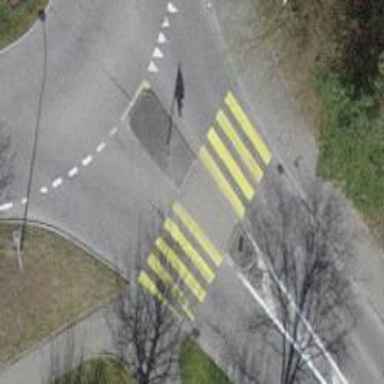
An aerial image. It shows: Marked road crossing with pedestrian island.